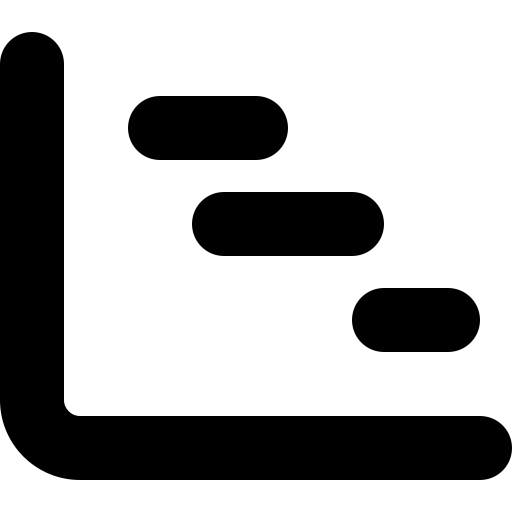
Tags: icon, FontAwesome, fa-icon, solid, chart, gantt